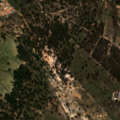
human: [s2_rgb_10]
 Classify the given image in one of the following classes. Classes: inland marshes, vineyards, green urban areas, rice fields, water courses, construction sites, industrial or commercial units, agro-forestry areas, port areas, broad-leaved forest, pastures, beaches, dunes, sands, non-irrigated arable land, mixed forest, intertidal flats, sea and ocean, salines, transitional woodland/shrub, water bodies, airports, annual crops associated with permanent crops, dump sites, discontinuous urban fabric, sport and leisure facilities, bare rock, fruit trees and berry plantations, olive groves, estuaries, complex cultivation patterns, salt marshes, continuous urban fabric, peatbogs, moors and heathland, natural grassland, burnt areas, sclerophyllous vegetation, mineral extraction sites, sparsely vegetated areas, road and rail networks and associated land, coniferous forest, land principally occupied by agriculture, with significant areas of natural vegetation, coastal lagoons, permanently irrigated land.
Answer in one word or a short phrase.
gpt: non-irrigated arable land, pastures, land principally occupied by agriculture, with significant areas of natural vegetation, agro-forestry areas, broad-leaved forest